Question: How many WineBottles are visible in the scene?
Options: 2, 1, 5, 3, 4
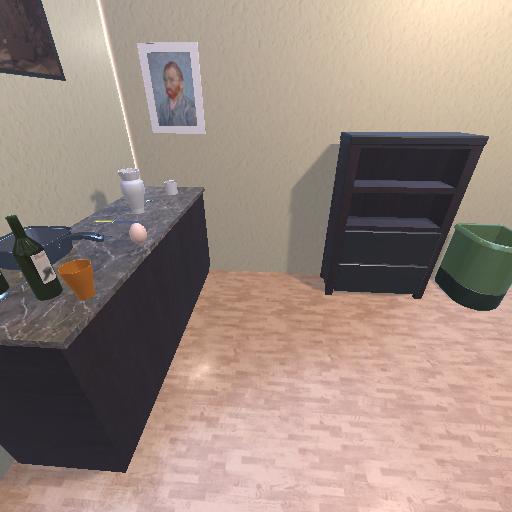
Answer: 2